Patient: sex F, age 75
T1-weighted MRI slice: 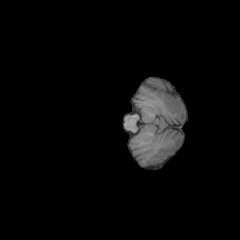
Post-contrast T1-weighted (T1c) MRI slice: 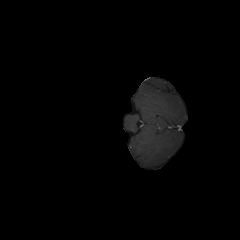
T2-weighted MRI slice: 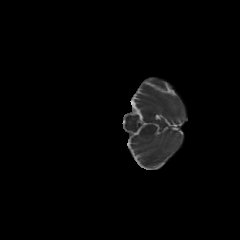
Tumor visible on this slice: no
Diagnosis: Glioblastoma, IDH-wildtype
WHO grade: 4